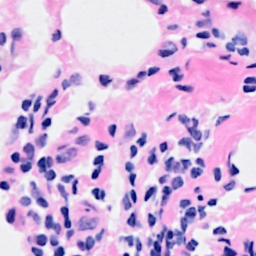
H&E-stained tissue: Breast